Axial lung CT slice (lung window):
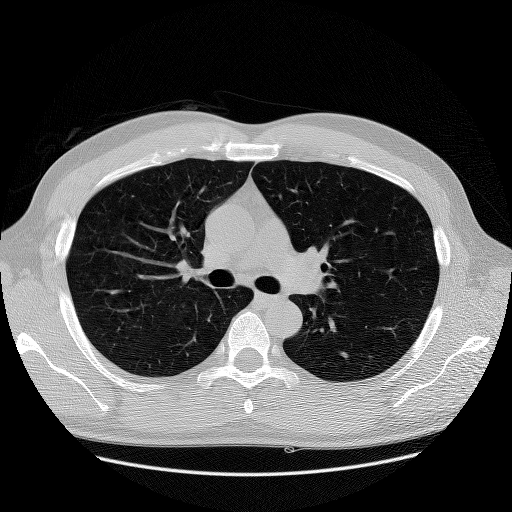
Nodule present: no